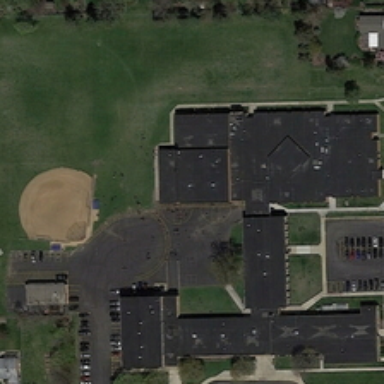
The baseball field is next to a building with black roof .